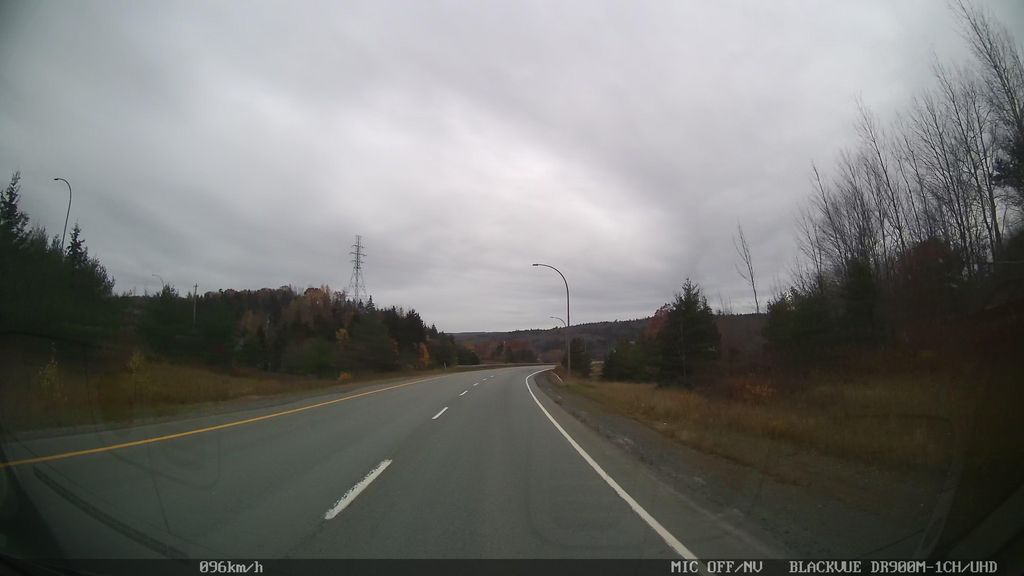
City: halifax